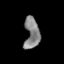
Tissue: prostate
Cell type: Epithelial cells
Senescence score: 0.3231
Nuclear area (px): 458
Mean DAPI intensity: 131.465